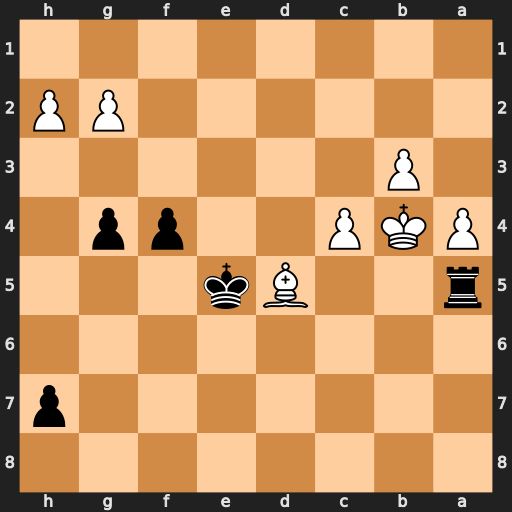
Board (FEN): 8/7p/8/r2Bk3/PKP2pp1/1P6/6PP/8
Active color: b
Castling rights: -
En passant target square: -
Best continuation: Rxd5 cxd5 f3